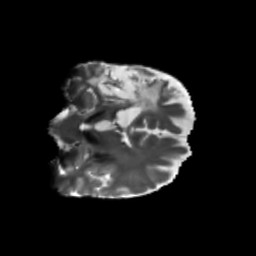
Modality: T2w
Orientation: coronal
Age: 56
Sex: female
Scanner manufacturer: siemens
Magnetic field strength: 3 T
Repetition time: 5.47 s
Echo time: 0.0854 s